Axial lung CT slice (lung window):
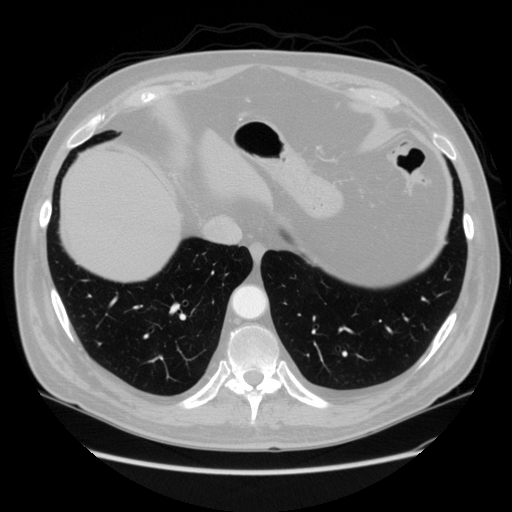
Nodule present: no